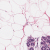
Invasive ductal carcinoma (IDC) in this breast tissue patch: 0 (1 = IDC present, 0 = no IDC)